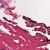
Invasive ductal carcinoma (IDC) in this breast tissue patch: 0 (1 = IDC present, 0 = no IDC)